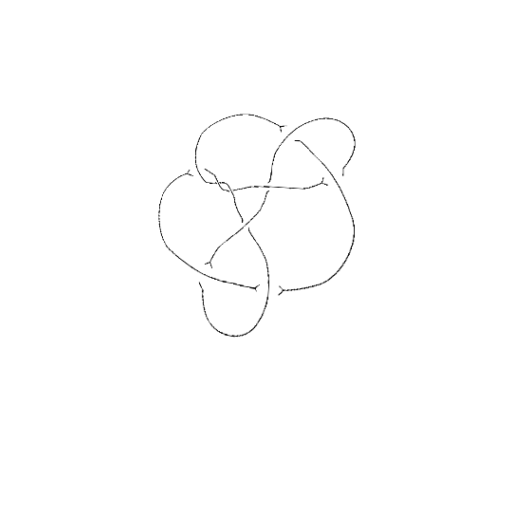
Crossing number: 9